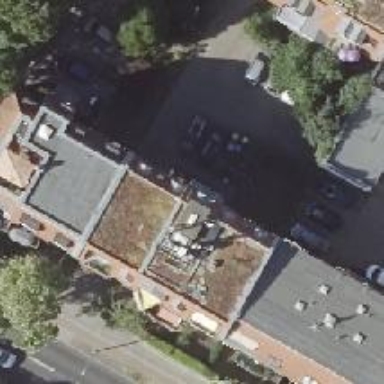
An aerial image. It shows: Building with apartments featuring unique double saltbox roof shape.